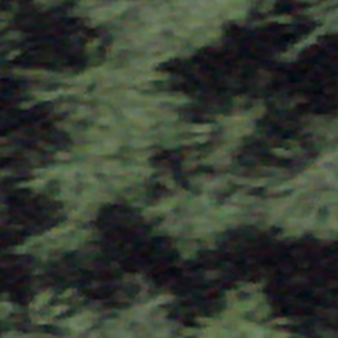
Label: other